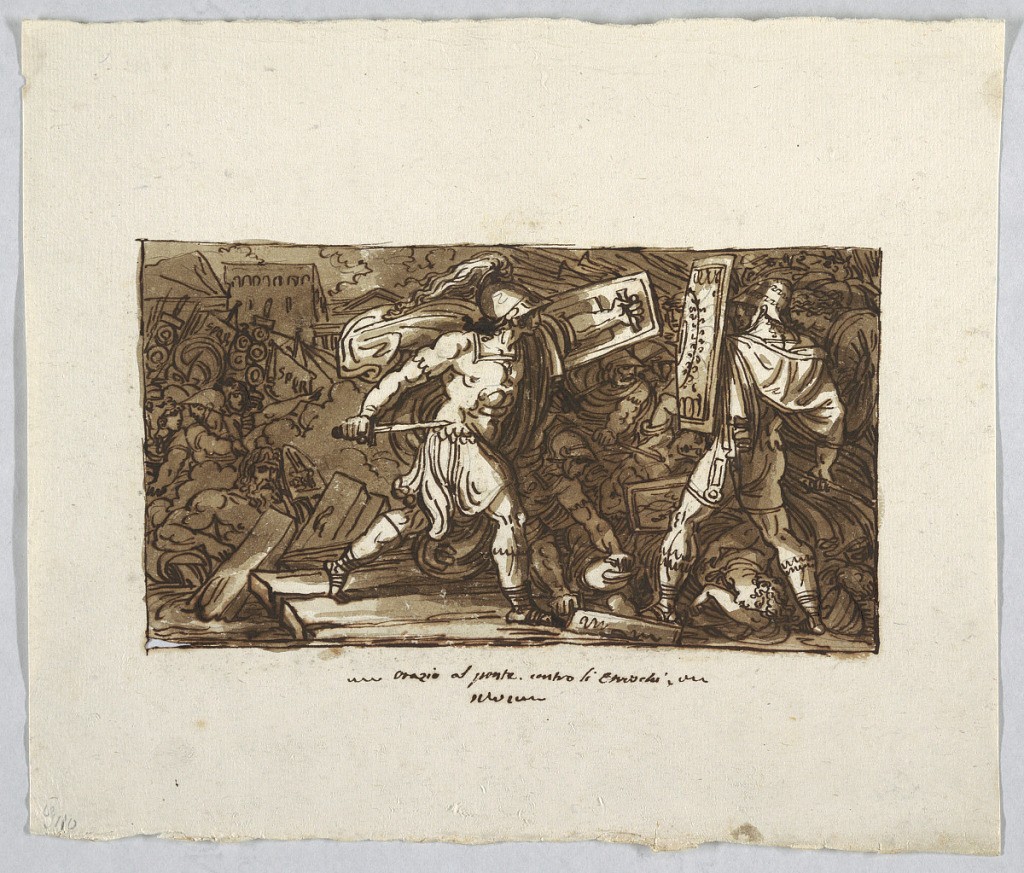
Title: Drawing
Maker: Felice Giani, Italian, 1758–1823
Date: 1795-1800
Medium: Pen and brown ink, brush and brown wash over traces of graphite on cream laid paper
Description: Horatius fights with an Etruscan, at right. Other Romans and Etruscans fight in the rear. The broken bridge, the Tiber god, the Roman army and Rome are shown at left.